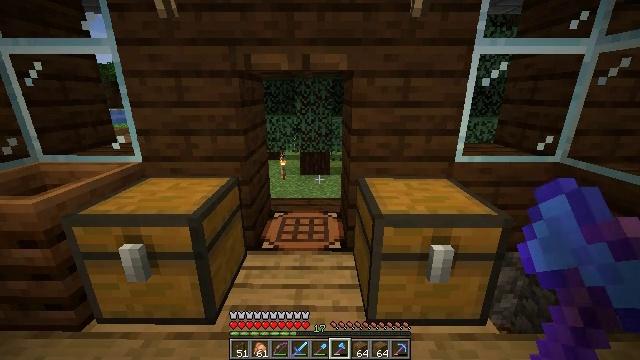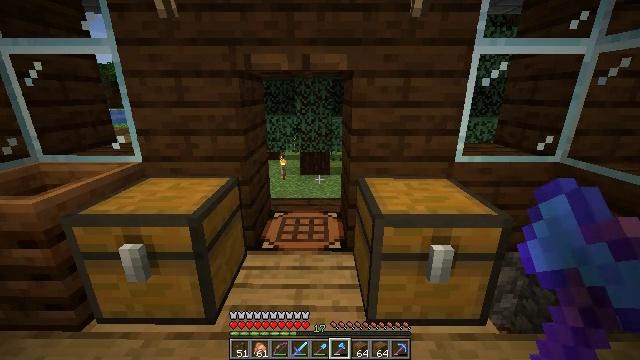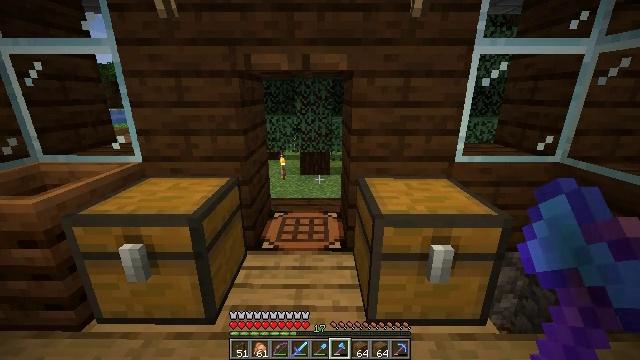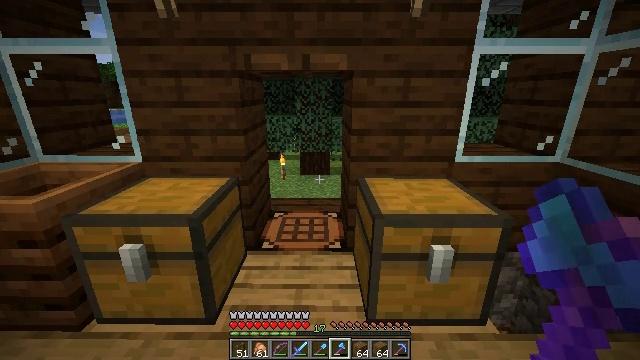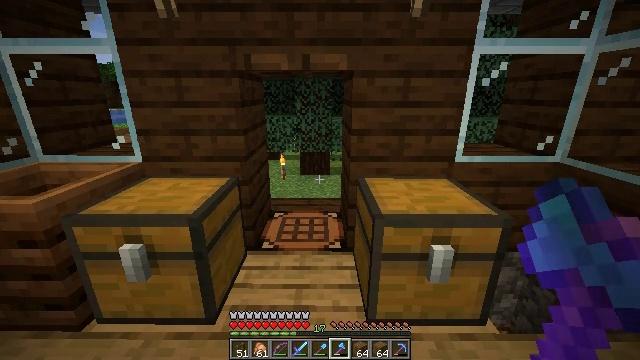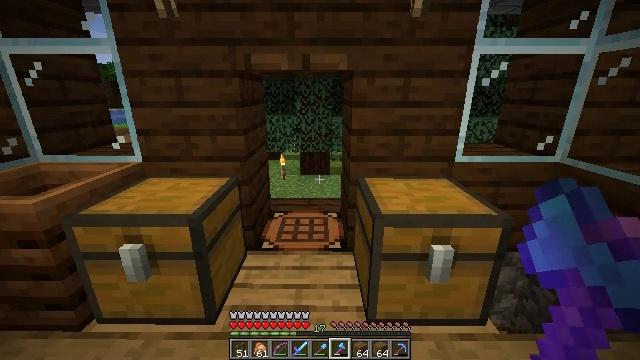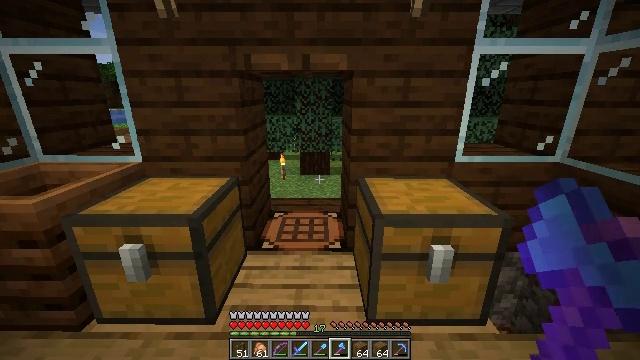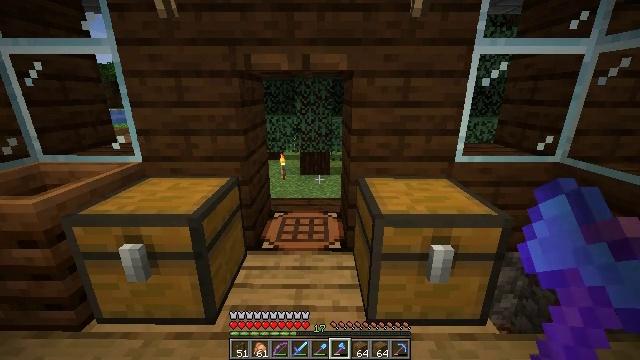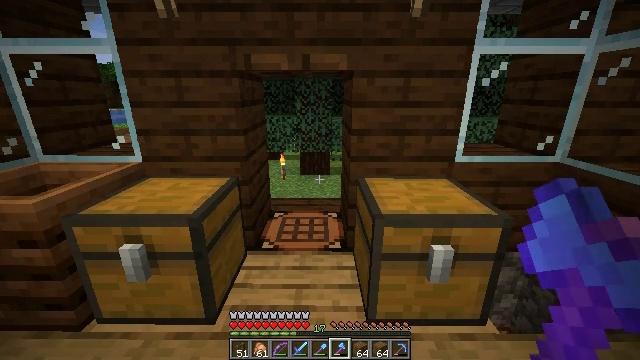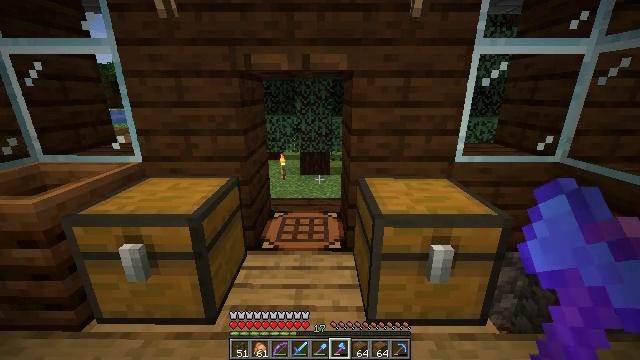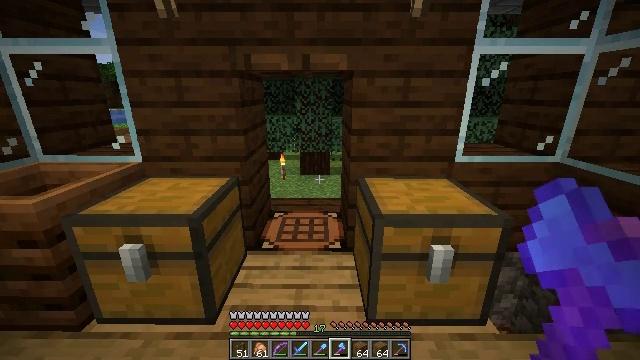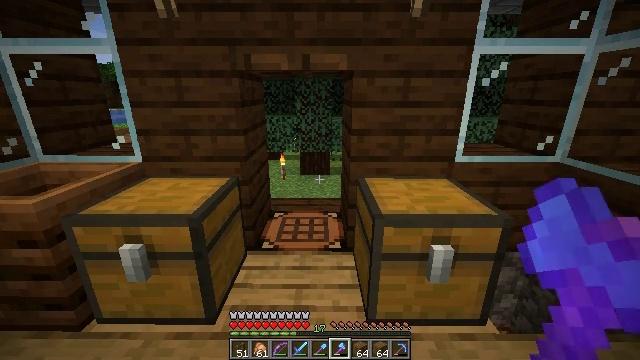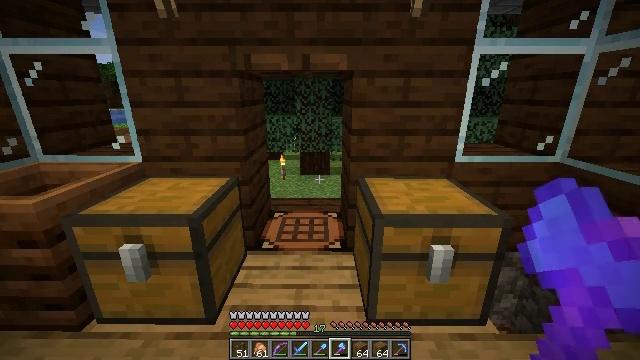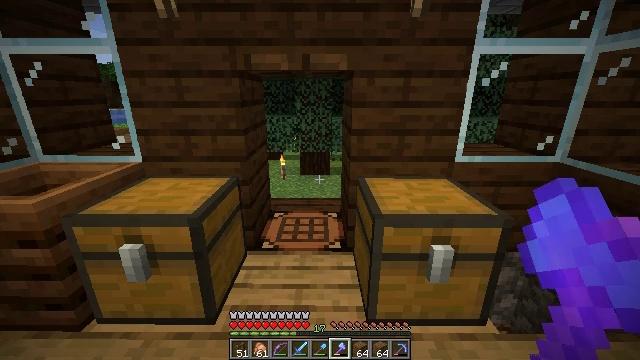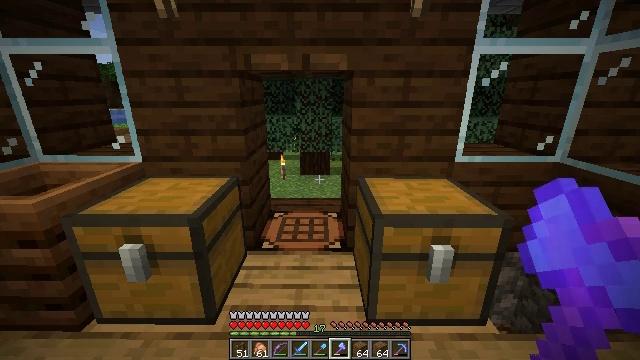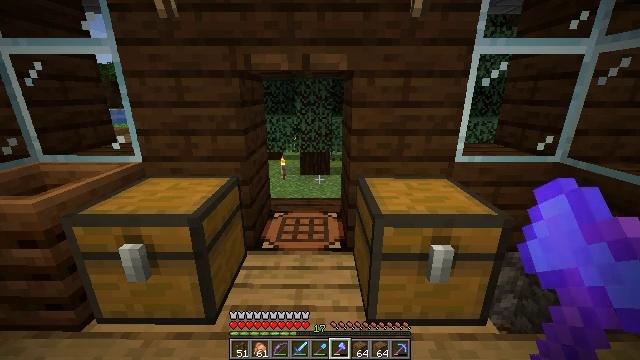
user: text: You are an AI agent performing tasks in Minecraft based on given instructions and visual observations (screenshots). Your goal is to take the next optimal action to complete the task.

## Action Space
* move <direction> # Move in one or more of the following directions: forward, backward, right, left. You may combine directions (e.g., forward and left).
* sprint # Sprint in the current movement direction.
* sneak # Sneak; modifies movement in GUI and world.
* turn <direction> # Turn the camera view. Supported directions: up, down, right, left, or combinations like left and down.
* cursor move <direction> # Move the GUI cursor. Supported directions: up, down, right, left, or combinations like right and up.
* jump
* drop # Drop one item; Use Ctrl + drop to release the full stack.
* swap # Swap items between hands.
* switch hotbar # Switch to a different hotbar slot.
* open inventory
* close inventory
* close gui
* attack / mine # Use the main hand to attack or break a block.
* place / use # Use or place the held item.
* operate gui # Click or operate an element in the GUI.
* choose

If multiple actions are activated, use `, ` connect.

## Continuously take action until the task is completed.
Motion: motion action
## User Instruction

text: Gather spruce fence pieces.
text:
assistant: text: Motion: no_op
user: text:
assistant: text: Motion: no_op
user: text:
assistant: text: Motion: no_op
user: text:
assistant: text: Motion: no_op
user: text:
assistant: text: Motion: no_op
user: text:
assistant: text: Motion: no_op
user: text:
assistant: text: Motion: no_op
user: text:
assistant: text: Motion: no_op
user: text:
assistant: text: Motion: no_op
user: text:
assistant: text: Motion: no_op
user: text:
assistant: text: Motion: no_op
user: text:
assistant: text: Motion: no_op
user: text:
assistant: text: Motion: no_op
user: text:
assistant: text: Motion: no_op
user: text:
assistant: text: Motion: no_op
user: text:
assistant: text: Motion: no_op
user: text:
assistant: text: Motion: no_op
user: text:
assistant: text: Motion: no_op
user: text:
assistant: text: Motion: no_op
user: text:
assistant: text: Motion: no_op
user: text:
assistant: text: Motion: no_op
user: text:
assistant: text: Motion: no_op
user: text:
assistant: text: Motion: no_op
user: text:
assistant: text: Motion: no_op
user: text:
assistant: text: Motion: no_op
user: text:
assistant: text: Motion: no_op
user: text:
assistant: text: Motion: no_op
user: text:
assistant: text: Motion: no_op
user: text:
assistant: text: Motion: no_op
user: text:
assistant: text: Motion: no_op